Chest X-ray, PA view. Patient: 59 years old, sex F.
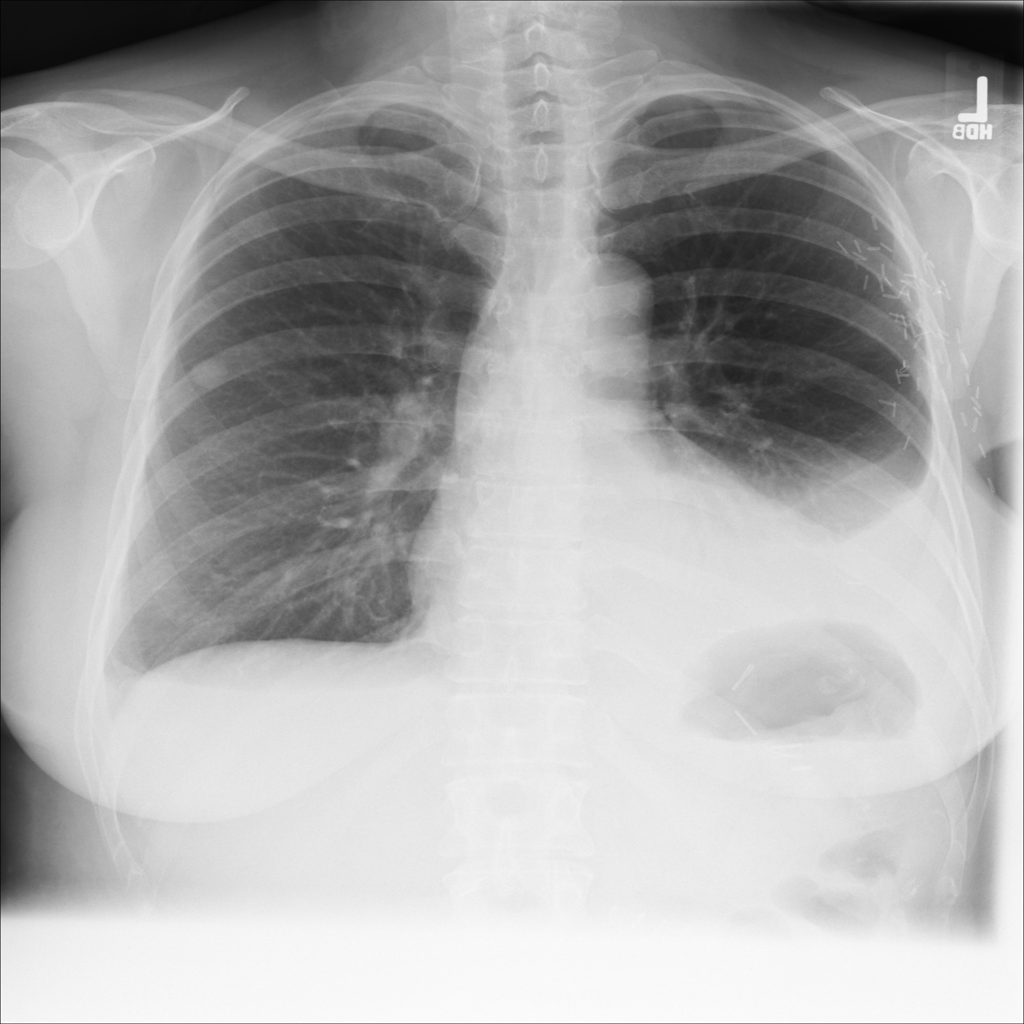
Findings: Atelectasis, Effusion